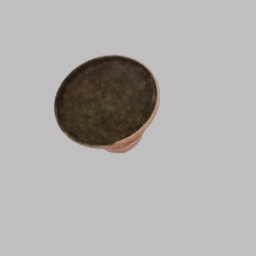
Label: decoration